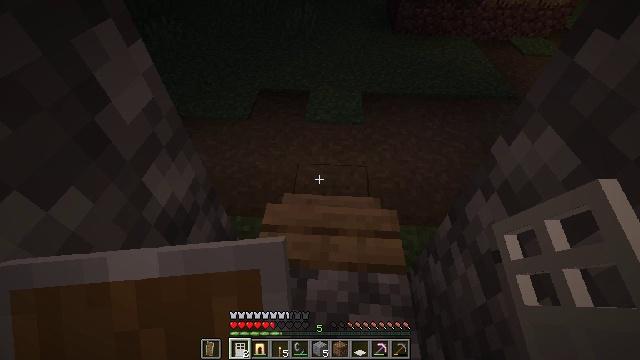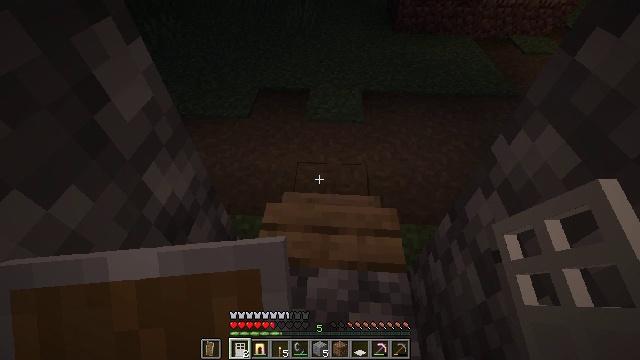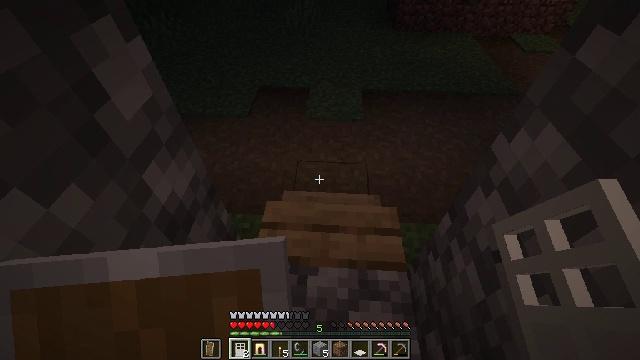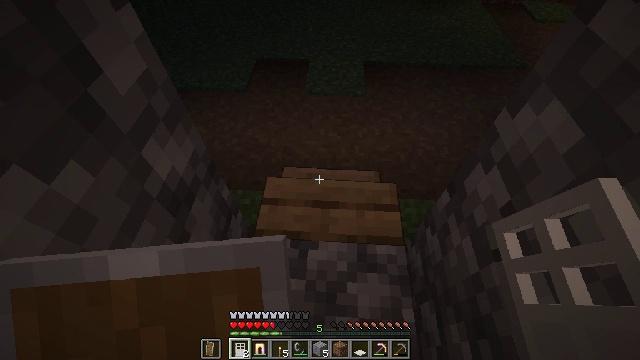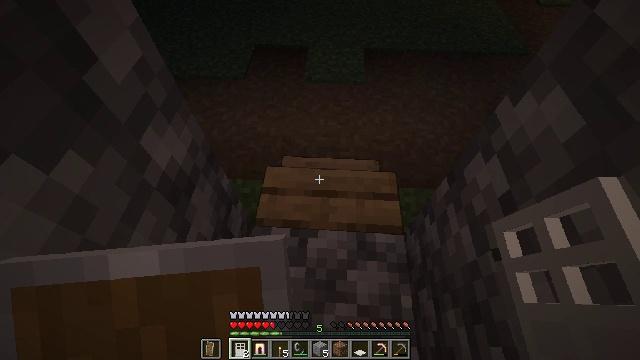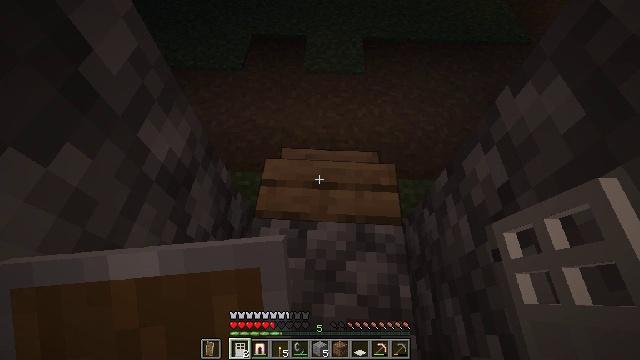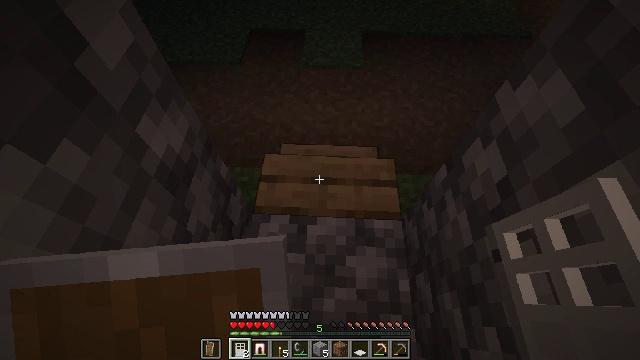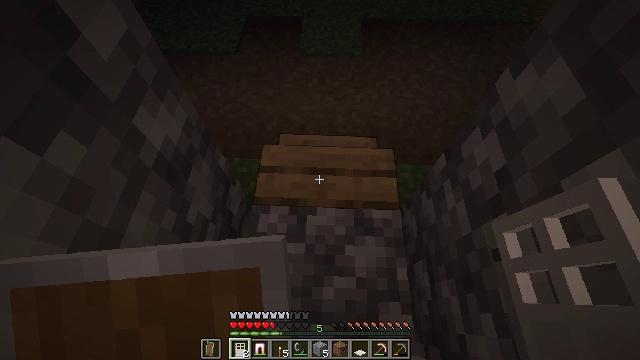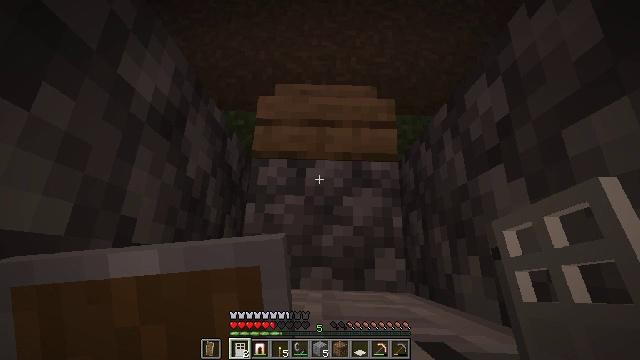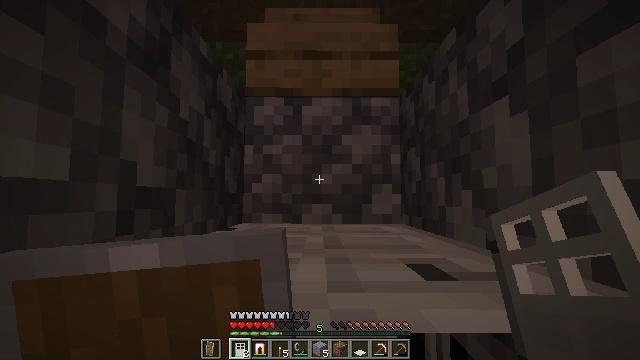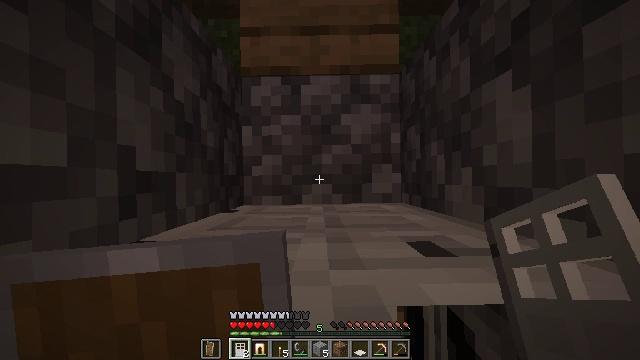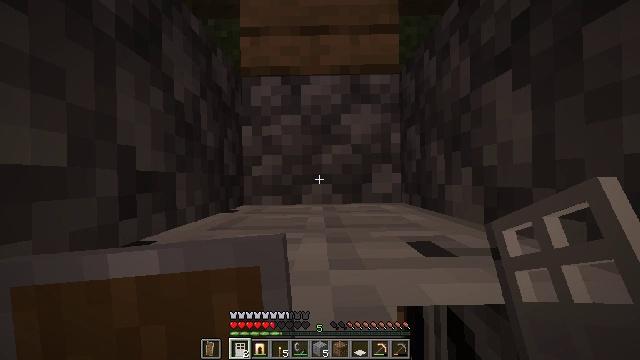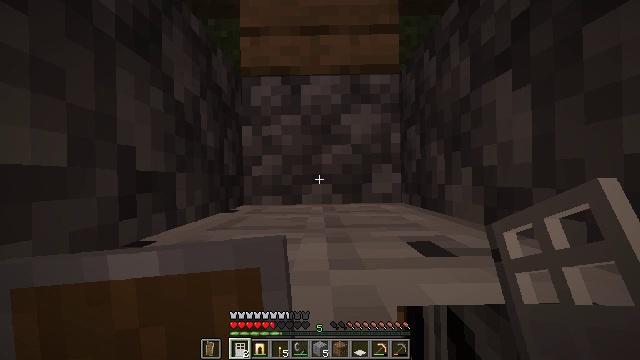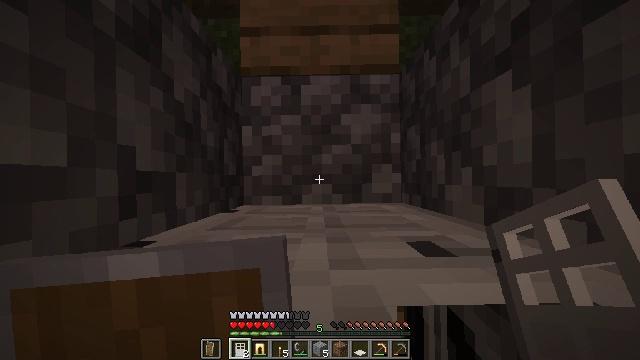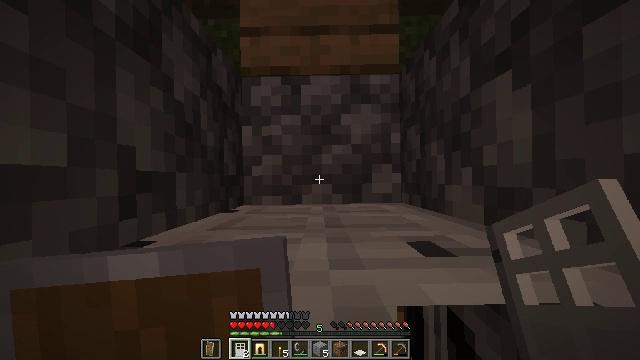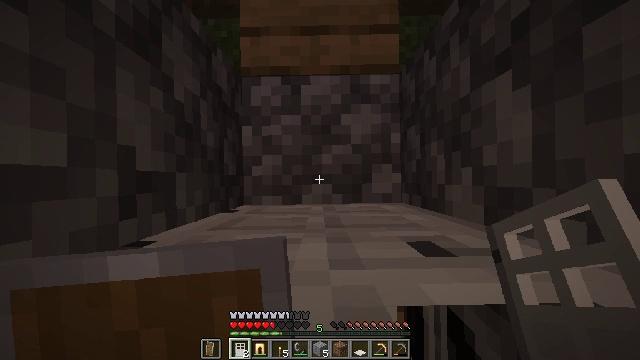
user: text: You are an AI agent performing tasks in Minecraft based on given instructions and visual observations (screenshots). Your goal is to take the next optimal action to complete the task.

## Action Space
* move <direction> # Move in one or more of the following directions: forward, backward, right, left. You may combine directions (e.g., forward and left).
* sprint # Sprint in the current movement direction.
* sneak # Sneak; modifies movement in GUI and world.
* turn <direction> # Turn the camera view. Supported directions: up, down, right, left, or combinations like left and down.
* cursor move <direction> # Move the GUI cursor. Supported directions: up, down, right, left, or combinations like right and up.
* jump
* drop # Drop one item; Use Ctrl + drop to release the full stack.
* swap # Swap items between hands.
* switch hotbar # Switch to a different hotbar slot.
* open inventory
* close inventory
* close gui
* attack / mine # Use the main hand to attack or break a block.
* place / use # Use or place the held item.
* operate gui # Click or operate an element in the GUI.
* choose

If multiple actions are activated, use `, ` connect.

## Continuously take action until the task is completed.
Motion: motion action
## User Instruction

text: Gather some oak stairs for reuse.
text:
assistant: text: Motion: no_op
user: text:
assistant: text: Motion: no_op
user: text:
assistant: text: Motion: turn down
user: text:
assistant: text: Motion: turn down
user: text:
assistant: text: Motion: turn down
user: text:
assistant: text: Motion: turn down
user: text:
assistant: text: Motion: turn down
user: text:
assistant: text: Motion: turn down
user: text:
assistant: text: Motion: turn right and down
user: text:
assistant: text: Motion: turn right and down
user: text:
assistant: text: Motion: no_op
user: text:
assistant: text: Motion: no_op
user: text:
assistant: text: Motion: no_op
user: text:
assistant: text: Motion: no_op
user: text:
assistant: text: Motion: no_op
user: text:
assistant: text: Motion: no_op
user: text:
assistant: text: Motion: no_op
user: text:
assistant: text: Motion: no_op
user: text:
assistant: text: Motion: no_op
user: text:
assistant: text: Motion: no_op
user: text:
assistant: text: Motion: no_op
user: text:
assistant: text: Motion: no_op
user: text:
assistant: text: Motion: no_op
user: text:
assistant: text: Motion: no_op
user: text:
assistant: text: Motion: no_op
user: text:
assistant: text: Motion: no_op
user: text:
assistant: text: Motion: no_op
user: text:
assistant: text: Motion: no_op
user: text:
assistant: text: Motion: no_op
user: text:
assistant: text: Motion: no_op